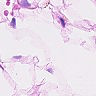
Metastatic tissue present: no